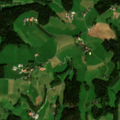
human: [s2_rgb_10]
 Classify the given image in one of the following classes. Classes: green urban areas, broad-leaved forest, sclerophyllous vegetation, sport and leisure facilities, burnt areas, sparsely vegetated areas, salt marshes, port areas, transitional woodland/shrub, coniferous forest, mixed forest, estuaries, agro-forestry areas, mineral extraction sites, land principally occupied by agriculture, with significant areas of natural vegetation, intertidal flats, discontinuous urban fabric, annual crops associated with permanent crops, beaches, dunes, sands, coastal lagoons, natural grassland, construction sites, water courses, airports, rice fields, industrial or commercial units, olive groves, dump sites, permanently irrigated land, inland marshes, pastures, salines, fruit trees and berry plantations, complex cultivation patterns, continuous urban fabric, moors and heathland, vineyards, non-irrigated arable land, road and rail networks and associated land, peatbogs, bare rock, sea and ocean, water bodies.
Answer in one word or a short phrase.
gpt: pastures, complex cultivation patterns, coniferous forest, mixed forest